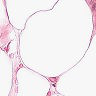
Metastatic tissue present: no